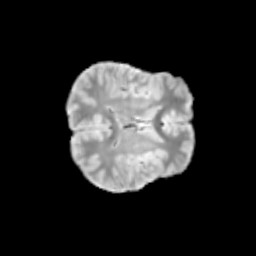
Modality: T2w
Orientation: axial
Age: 10
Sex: female
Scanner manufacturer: siemens
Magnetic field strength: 3 T
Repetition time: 3.8 s
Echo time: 0.07 s